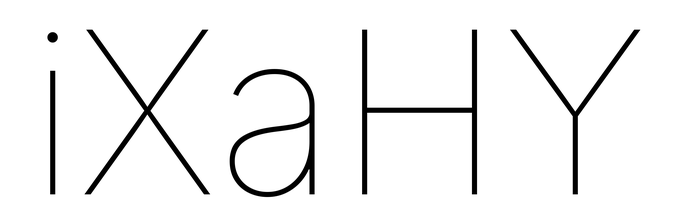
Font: Inter_Thin